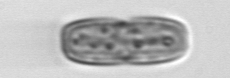
Label: Ephemera